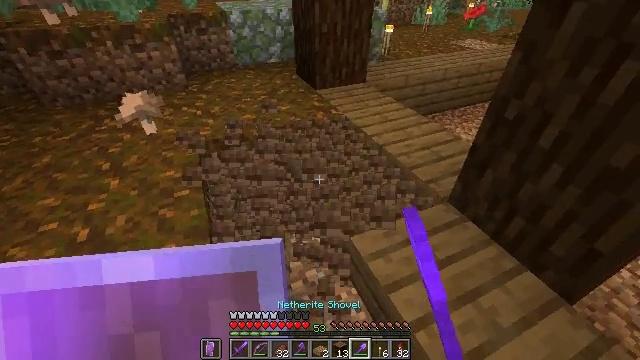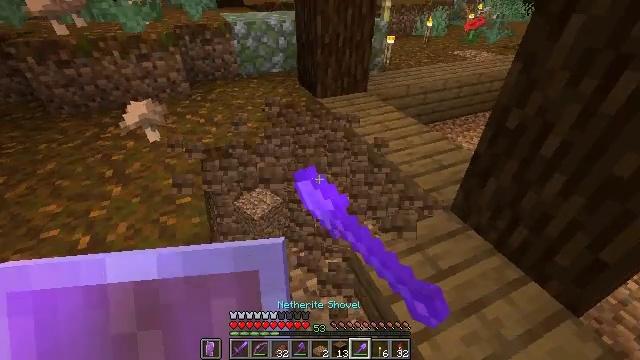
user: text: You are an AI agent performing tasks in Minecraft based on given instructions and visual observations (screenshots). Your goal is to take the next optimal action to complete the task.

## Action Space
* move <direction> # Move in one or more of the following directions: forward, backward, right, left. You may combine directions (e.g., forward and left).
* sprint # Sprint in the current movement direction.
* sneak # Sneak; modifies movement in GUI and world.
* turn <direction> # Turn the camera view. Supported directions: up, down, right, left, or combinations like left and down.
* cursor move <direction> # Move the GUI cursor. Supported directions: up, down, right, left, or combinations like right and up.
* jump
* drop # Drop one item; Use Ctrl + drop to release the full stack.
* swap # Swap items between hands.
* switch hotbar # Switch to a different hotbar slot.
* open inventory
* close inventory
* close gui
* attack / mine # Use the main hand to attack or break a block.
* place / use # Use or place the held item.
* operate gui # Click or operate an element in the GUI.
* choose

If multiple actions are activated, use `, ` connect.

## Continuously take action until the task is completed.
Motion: motion action
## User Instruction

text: Gather the podzol block.
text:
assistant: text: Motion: turn up, attack / mine
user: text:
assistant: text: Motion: attack / mine